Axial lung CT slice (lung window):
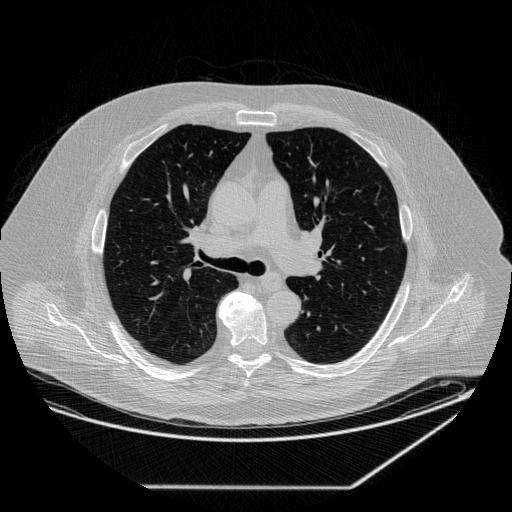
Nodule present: no